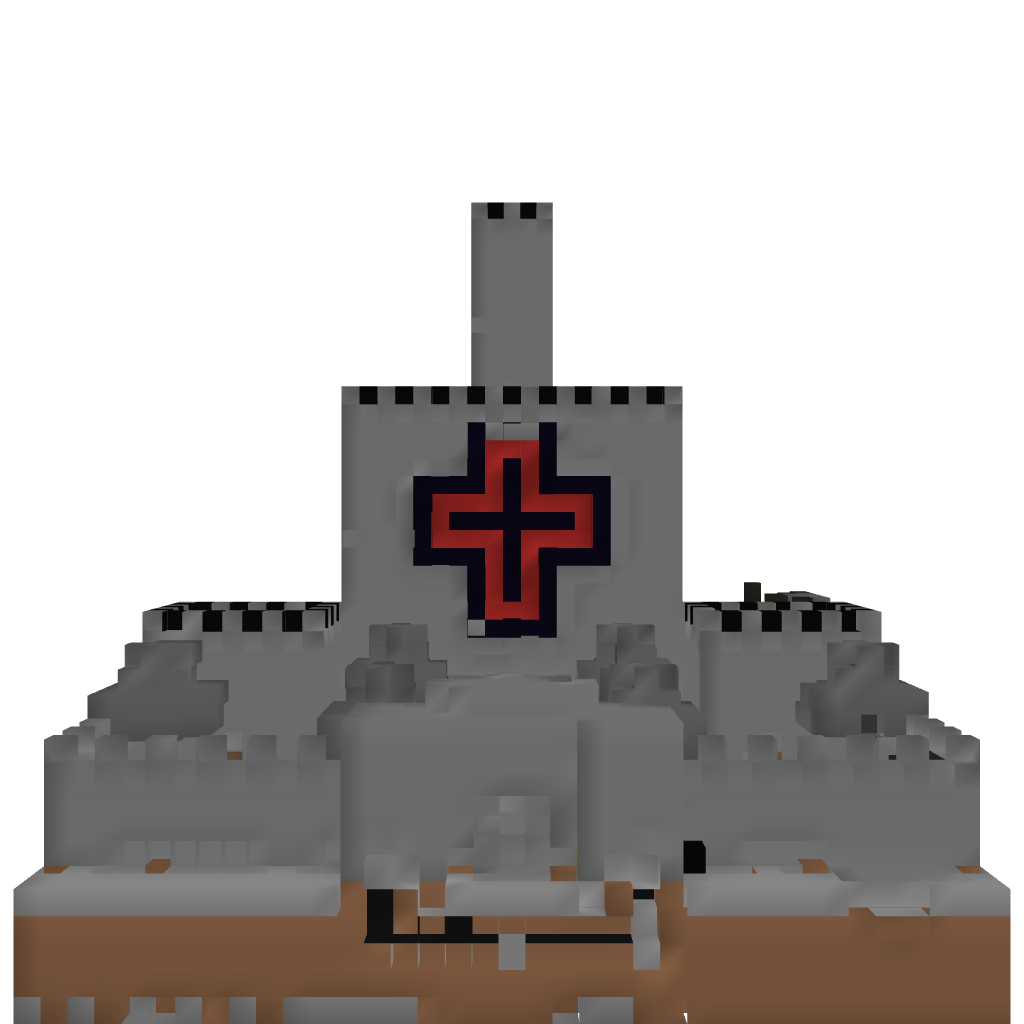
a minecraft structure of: castle 3